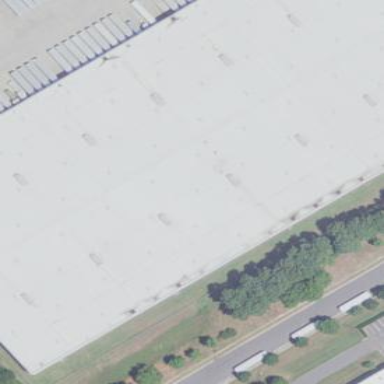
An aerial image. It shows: Warehouse.